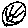
Label: moon